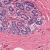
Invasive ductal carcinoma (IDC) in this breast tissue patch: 0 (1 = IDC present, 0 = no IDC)